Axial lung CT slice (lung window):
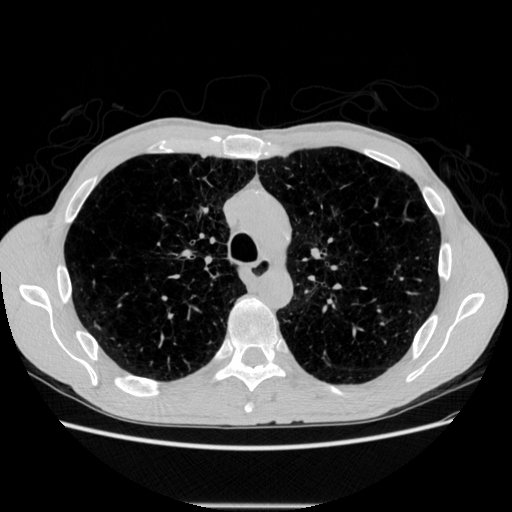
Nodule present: no